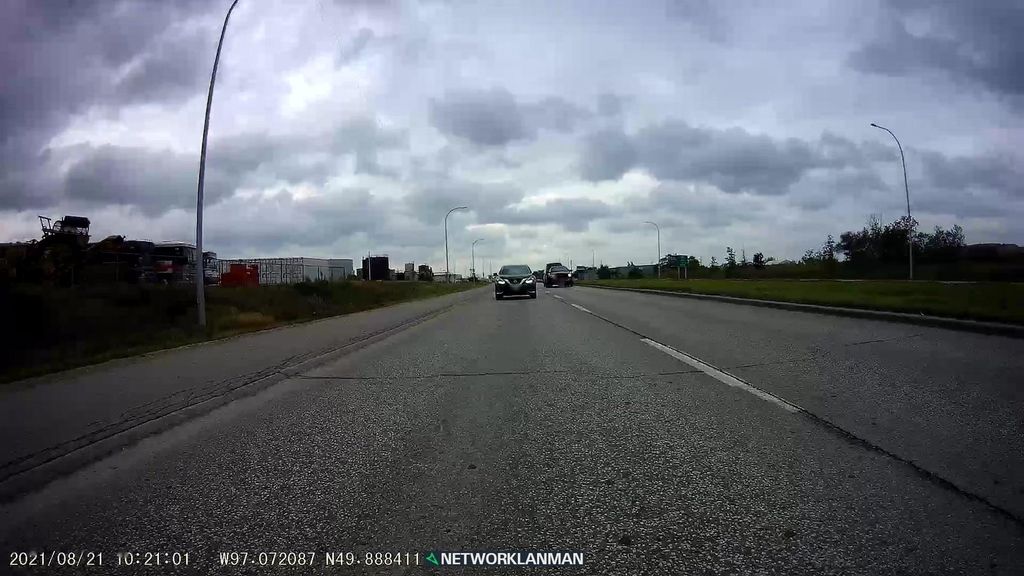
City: winnipeg